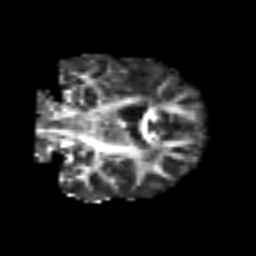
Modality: FA
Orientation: coronal
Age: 69
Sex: female
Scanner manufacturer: siemens
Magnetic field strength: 3 T
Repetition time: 5.6 s
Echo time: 0.082 s